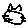
Label: cat